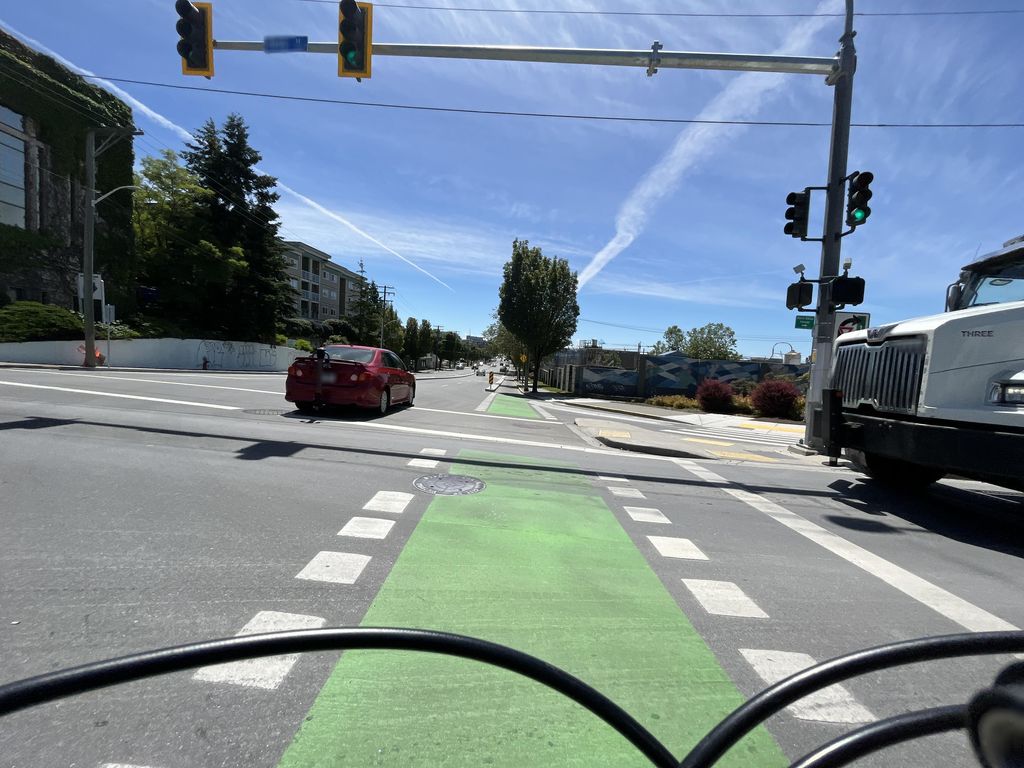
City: victoria